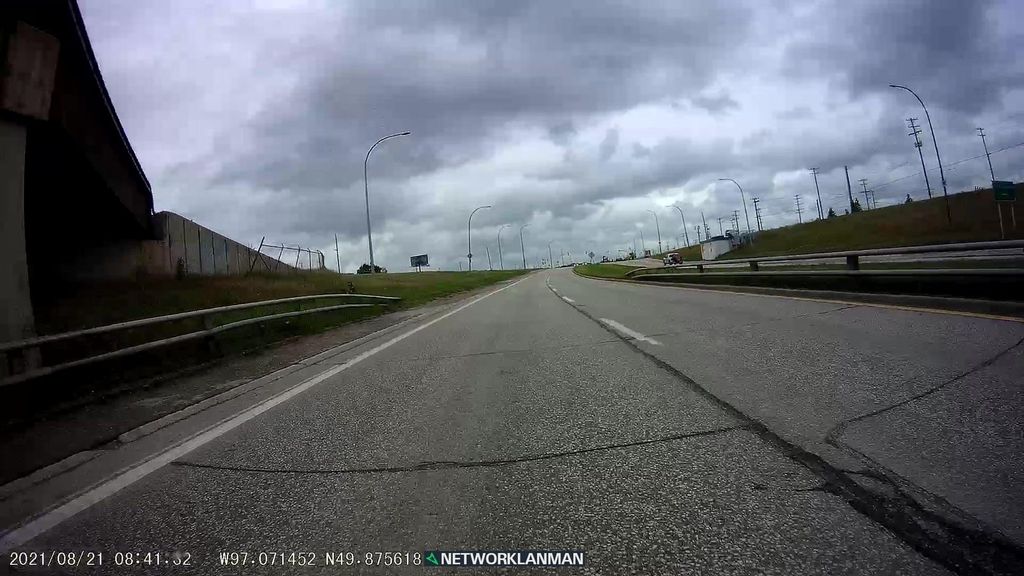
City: winnipeg